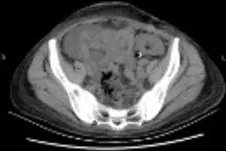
(A-C) Abdominal computed tomography scan showing pancreatic enlargement with peripancreatic inflammatory exudate, bilateral pleural effusion, and the transplanted kidney.
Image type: radiology (ct)